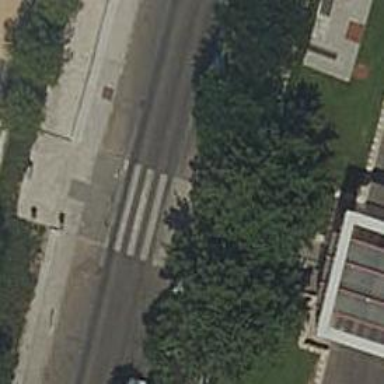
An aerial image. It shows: Zebra crossing on the road.